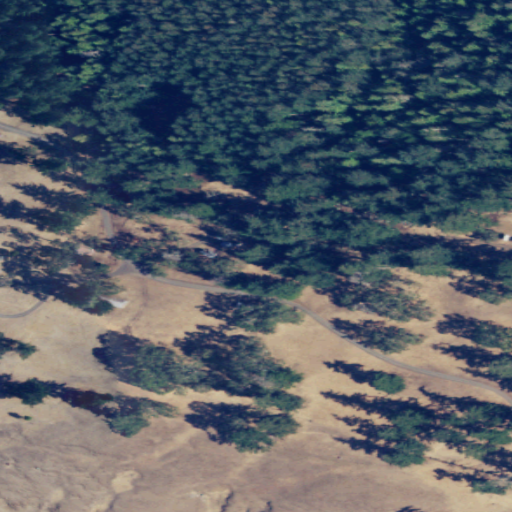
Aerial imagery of island in Washington named Spieden Island containing grassland, evergreen forest, low intensity development, and open development